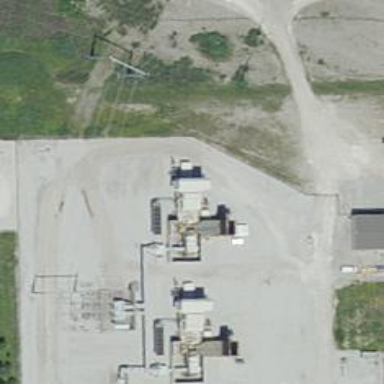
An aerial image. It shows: Gas turbine generator powered by gas.